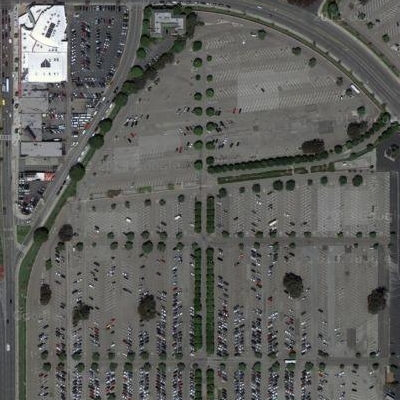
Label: gParking